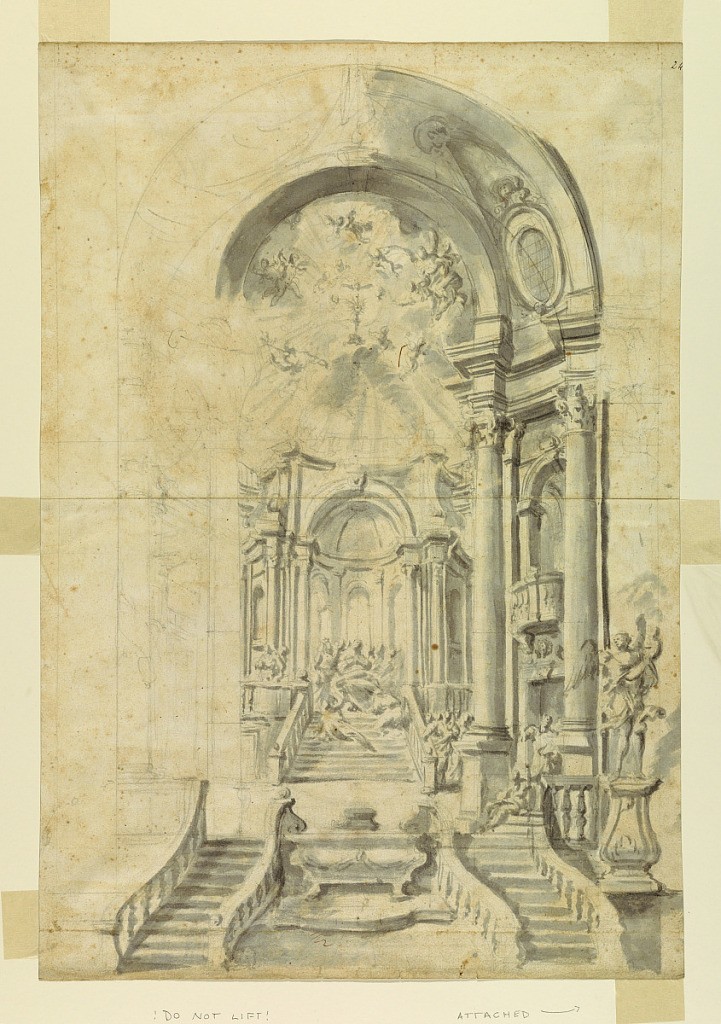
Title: Design for a Church Festival Setting
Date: ca. 1700
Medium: Brush and gray watercolor, black chalk on laid paper; verso: graphite
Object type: Drawing
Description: Vertical rectangle, design partially incomplete at upper left. Two stairs lead up to an apse of complicated plan and elevation. Further stairs lead up to an exedra in this apse. The Virgin Mary surrounded by figures is seated in it and looks in reverence toward the monstrance, which is exposed in a glory of light and angels, on the ceiling. Further figures are shown upon and beside the stairs. Verso: part of an architectural plan.